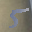
Label: 5